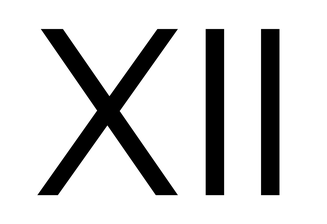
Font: InstrumentSans_Regular